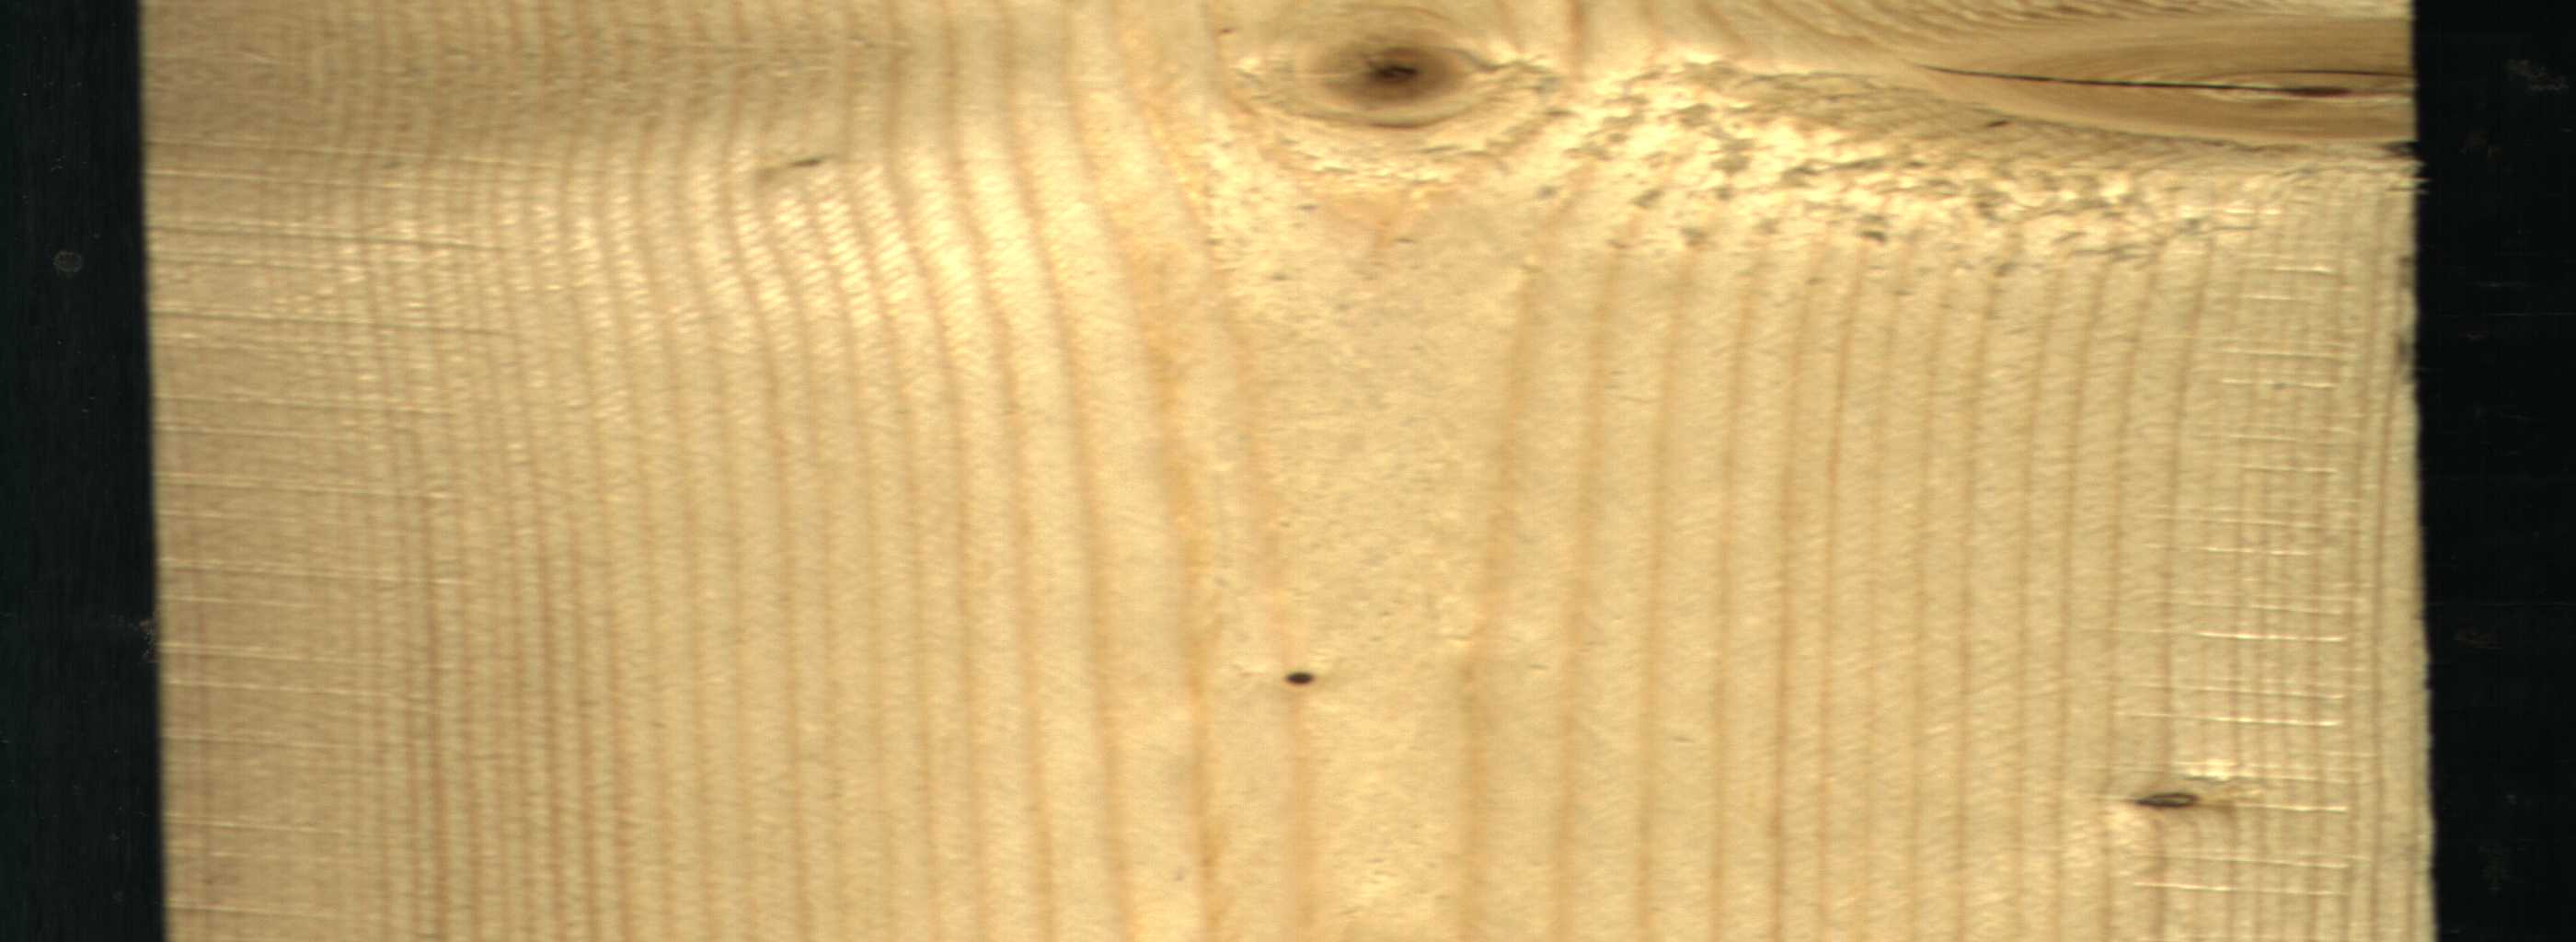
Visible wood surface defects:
knot_with_crack
Live_Knot
Live_Knot
Live_Knot